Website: apple
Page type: address-validator
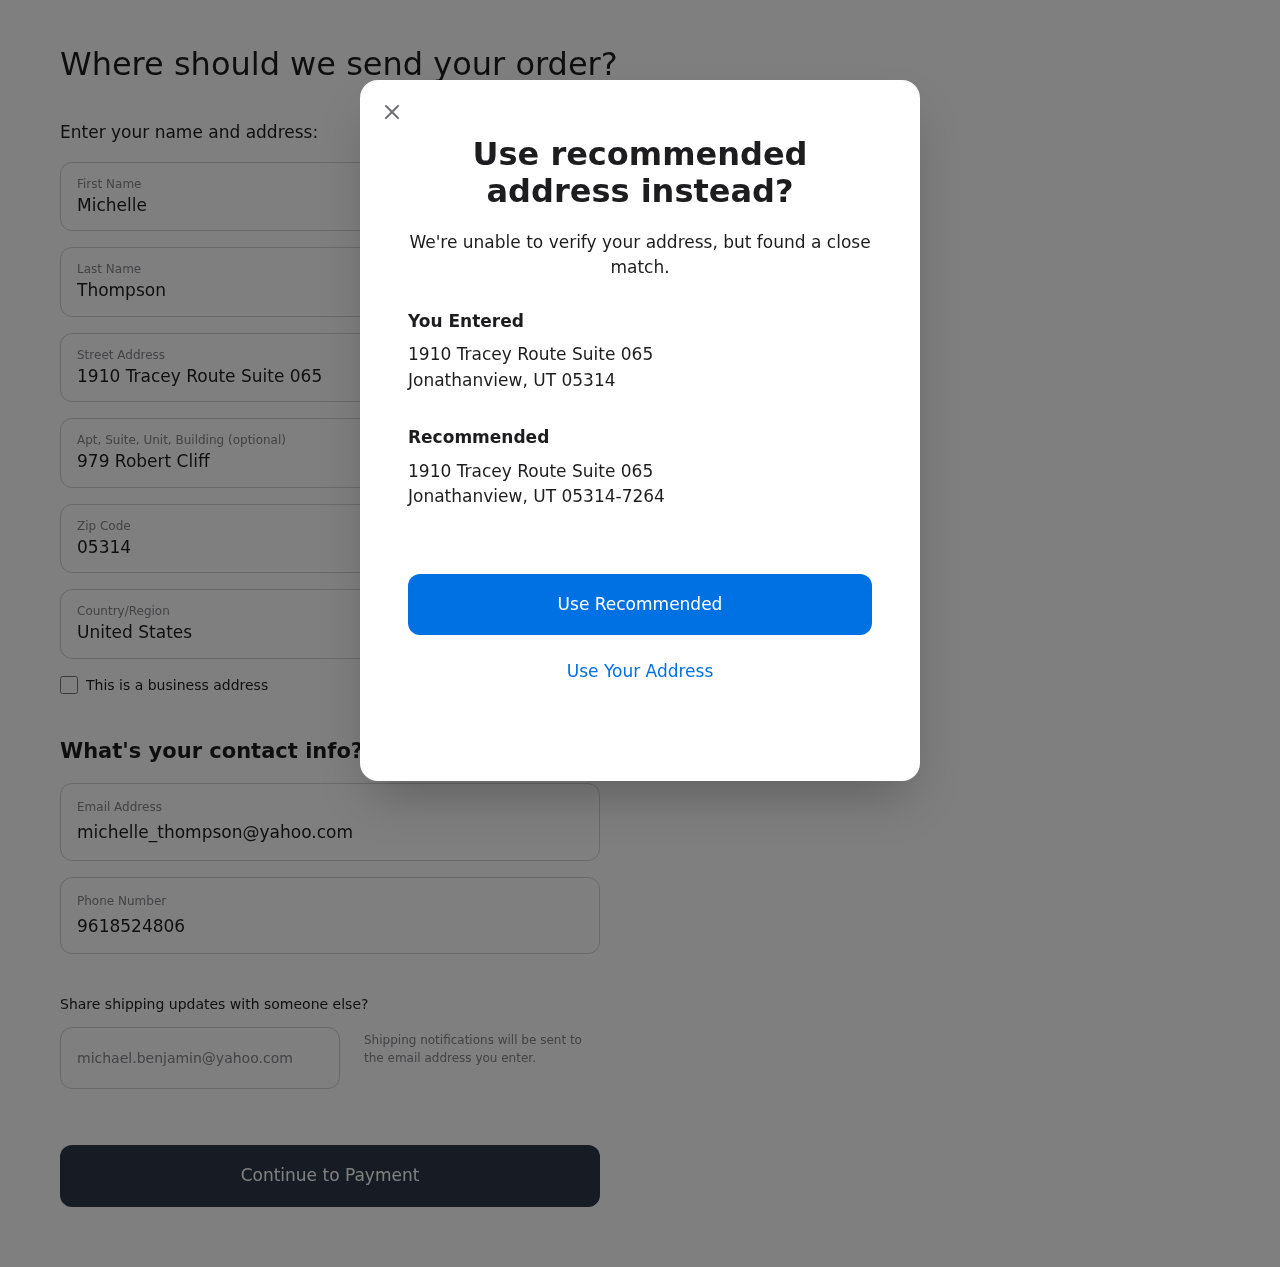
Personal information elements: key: PII_CITY
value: Jonathanview
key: PII_COUNTRY
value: United States
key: PII_EMAIL
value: michelle_thompson@yahoo.com
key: PII_FIRSTNAME
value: Michelle
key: PII_GIFT_EMAIL
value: michael.benjamin@yahoo.com
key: PII_LASTNAME
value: Thompson
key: PII_PHONE
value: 9618524806
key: PII_POSTCODE
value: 05314
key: PII_POSTCODE_FULL
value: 05314-7264
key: PII_STATE_ABBR
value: UT
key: PII_STREET
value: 1910 Tracey Route Suite 065
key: PII_STREET2
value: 1910 Tracey Route Suite 065
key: PII_STREET2
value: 979 Robert Cliff
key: PII_CITY2
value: Jonathanview
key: PII_STATE_ABBR2
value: UT